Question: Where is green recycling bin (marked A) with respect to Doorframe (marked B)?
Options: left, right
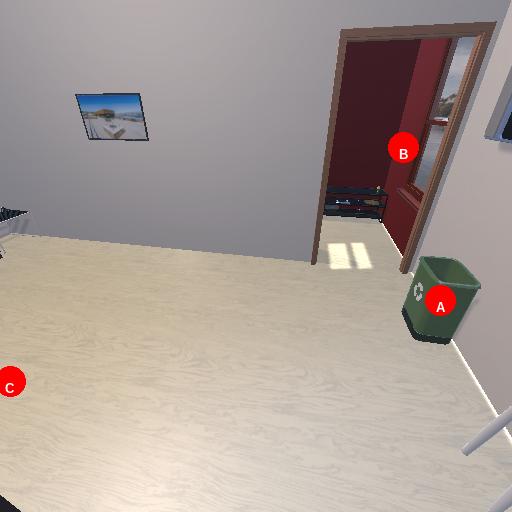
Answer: left